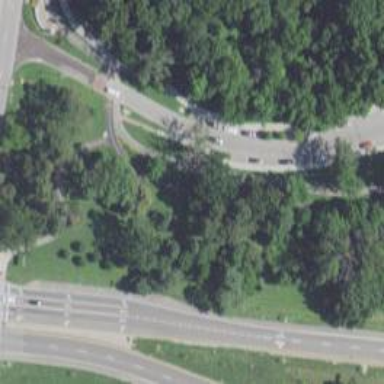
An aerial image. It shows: Asphalt cycleway.